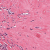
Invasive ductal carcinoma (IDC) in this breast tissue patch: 0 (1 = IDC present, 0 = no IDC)